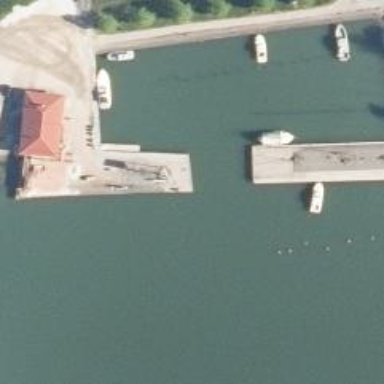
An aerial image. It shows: Pier with mooring facilities.